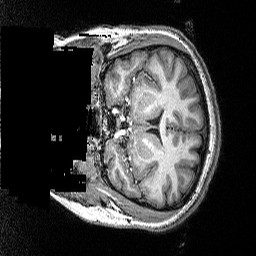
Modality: T1w
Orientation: coronal